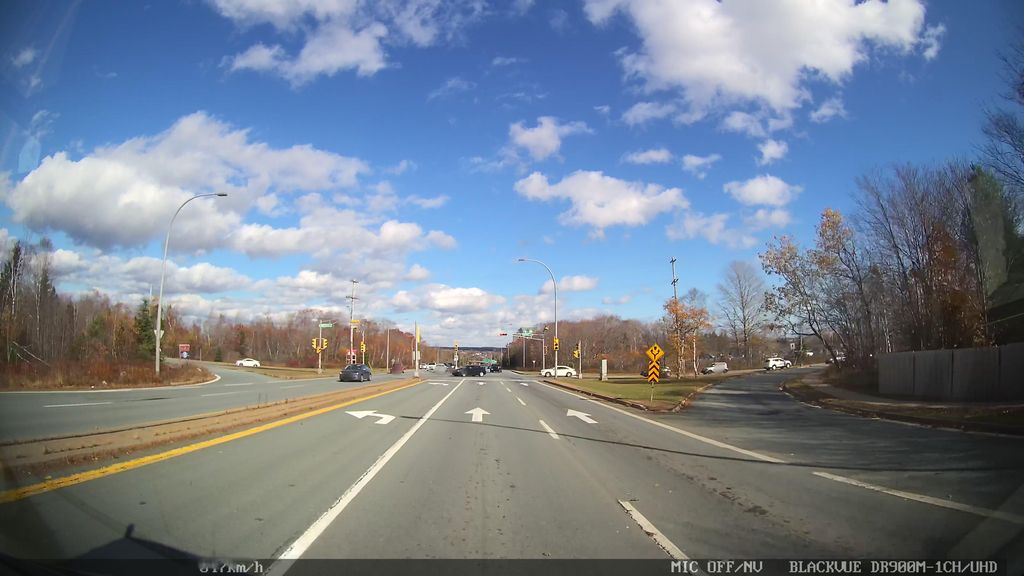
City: halifax